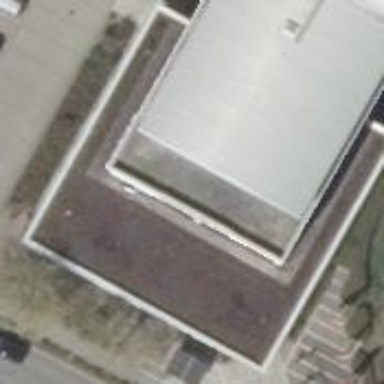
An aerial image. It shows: Office building with flat roof.